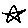
Label: star